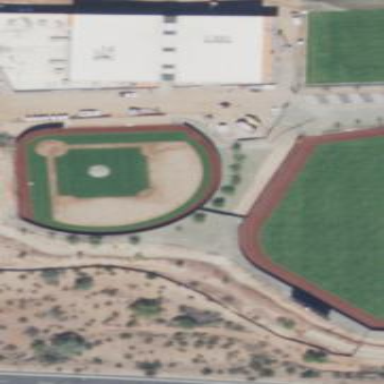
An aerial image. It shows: Baseball pitch for leisure land activities.